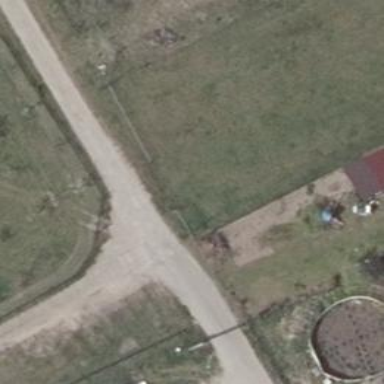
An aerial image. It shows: Service road with concrete lanes.